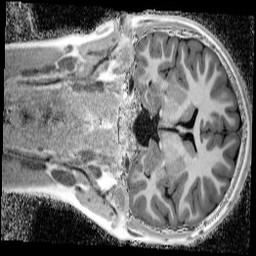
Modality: UNIT1_denoised
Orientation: coronal
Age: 11
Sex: female
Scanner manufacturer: siemens
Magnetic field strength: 3 T
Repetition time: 4 s
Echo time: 0.00299 s